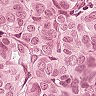
Metastatic tissue present: yes